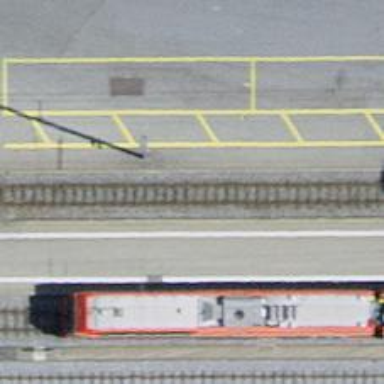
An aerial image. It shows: Stop for narrow gauge railways at public transport stop position.